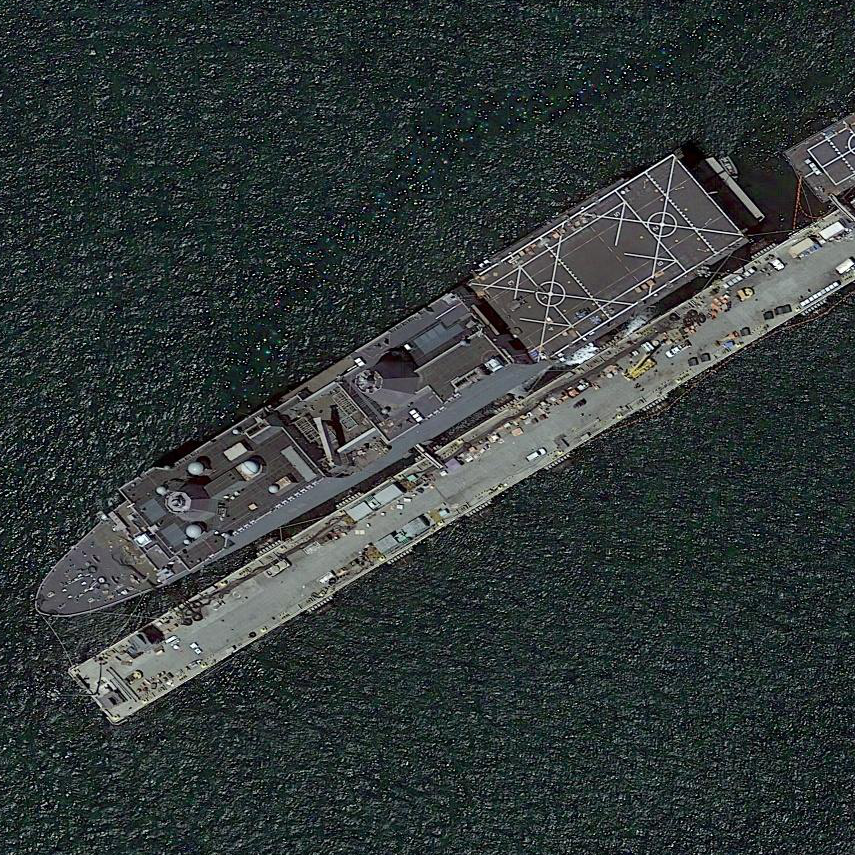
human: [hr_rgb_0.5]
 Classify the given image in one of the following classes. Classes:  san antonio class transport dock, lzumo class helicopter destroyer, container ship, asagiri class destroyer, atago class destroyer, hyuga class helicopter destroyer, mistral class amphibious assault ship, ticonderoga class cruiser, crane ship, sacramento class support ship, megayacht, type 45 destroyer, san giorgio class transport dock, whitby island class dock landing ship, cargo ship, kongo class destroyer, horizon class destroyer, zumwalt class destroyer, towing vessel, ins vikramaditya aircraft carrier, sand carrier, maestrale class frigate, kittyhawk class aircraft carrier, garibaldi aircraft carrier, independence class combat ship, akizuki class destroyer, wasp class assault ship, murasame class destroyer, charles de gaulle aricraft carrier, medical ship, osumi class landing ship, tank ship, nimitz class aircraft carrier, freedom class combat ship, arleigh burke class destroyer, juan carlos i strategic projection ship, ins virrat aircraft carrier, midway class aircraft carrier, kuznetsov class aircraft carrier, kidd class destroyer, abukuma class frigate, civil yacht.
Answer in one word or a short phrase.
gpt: San Antonio class transport dock